Question: Is it true that for every dependency that a package has on some other library, that those libraries need to be resolved and installed as well?
For example, I created a package which uses 'NLog', 'Postsharp' and 'WindowsAzure.Storage':

Do clients of my package now have to install these packages as well? Why is it not possible to include these dependency DLLs within the package?
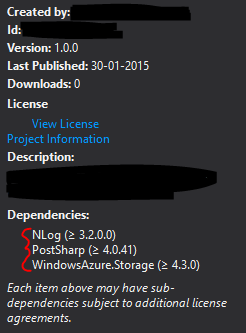
Answer: When a consumer installs your nuget package, nuget will automatically resolve and install the dependent packages as well.
It is possible to <URL>. Its better that the consumer have controll over what libraries are installed.
Another benefit of having dependencies via nuget is that the consumer may decide to install a newer version of WindowsAzure.Storage library which he can do easily when you don't have the dll injected into the package. Otherwise you can get into some messy assemblies runtime errors.
You control what your package contains via nuspec file used to build the nuget package.